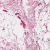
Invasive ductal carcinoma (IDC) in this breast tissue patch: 0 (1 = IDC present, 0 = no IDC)